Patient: sex M, age 42
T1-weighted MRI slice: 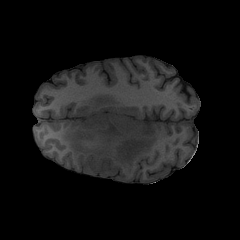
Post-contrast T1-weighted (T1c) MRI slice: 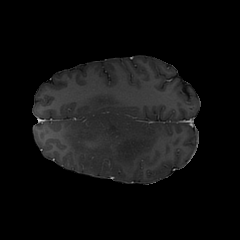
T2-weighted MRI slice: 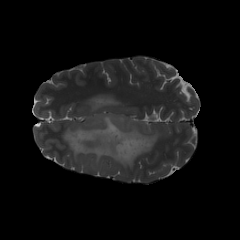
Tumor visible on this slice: yes
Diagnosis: Astrocytoma, IDH-mutant
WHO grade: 3